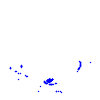
Particle: proton